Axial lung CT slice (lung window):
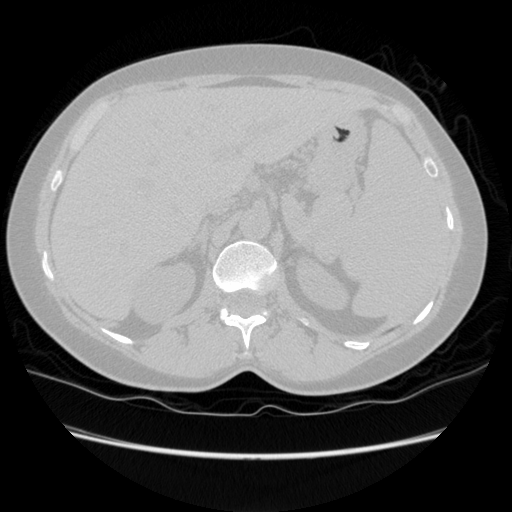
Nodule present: no